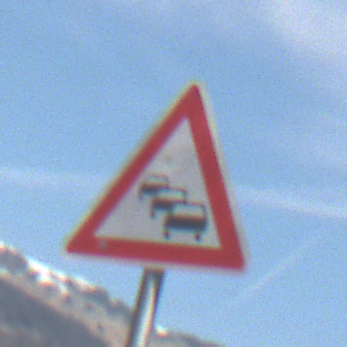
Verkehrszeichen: Stau
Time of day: MorningAfternoon
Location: Outdoor (Nature)
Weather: PartlyCloudy
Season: NotSpecified
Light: Natural